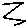
Label: zigzag